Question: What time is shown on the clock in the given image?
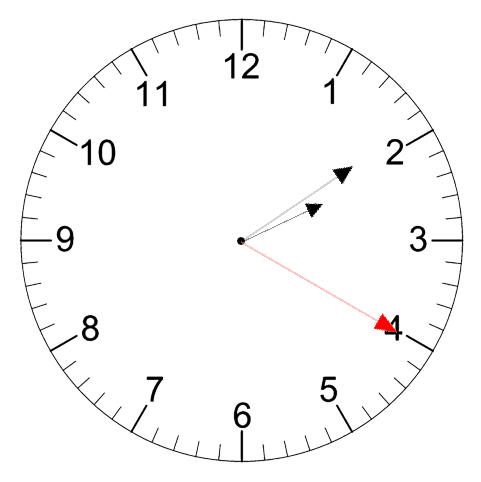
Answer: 02:09:20